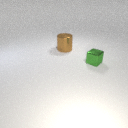
small green metal cube to the right of large brown metal cylinder